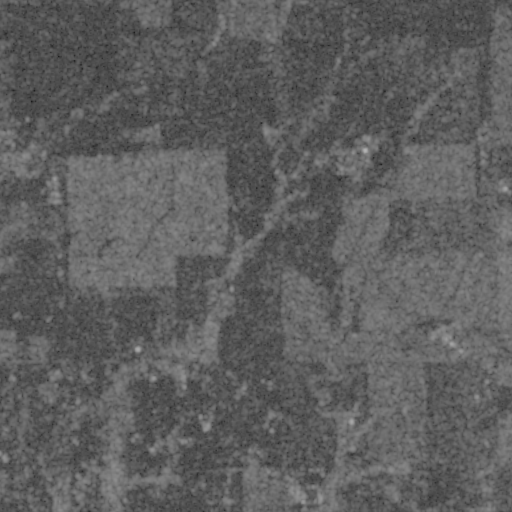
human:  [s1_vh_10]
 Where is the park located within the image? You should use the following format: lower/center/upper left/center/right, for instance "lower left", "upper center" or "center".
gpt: The park is located in the lower left of the image.
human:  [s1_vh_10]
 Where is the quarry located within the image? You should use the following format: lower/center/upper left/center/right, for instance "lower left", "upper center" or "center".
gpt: There is no quarry in the image.

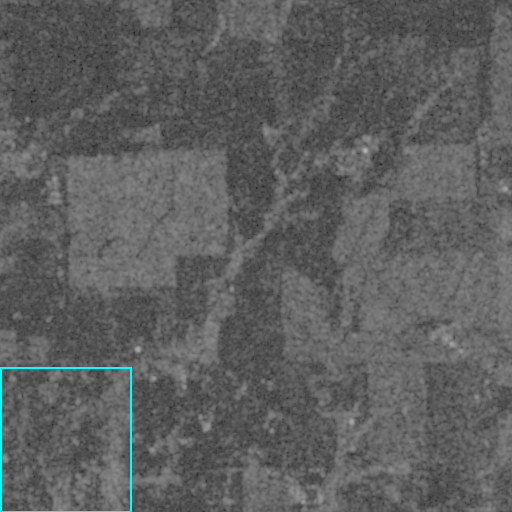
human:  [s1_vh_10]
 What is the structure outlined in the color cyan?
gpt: The structure outlined in cyan is a park.
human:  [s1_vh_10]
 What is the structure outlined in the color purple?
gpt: There is no purple outline.